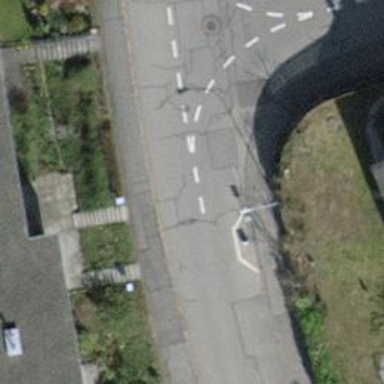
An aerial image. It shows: Chicane for traffic calming.